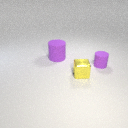
small purple rubber cylinder to the right of large purple rubber cylinder